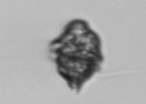
Label: Kryptoperidinium_triquetrum